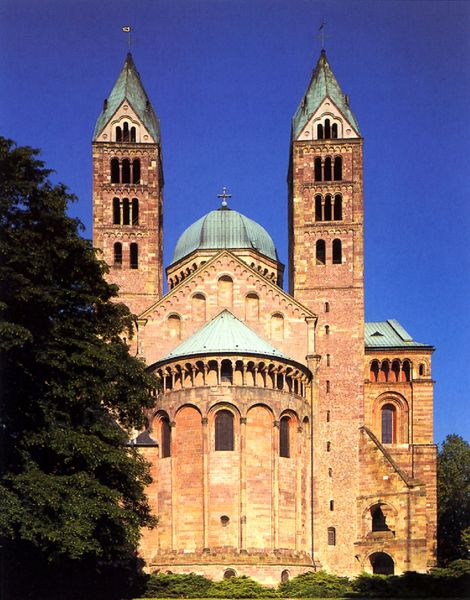
Titel: Dom St. Maria und St. Stephan
Standort: Speyer, Dom (EU - D - RP)
Schlagwörter: baum, blau, himmel, grün, kirchturm, fenster, dach, architektur, spitze, stein, feld, kirche, rund, turm, bogen, zwei, giebel, backstein, rundbogen, kuppel, foto, fotografie, bögen, gang, kreuz, türme, dom, kupfer, seite, kreuze, obergaden, seitenschiff, apsis, romanik, chor, kapelle, basilika, bogengang, westfassade, absiss, strebepfeiler, speyer, ganz, kirchendach, kupferdach